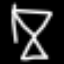
Label: hourglass